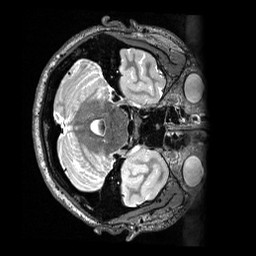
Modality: T2w
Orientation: axial
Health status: healthy
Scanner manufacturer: siemens
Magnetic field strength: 3 T
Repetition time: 3.2 s
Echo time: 0.565 s